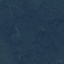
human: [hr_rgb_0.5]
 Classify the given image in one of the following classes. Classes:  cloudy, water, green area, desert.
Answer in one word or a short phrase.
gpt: green area